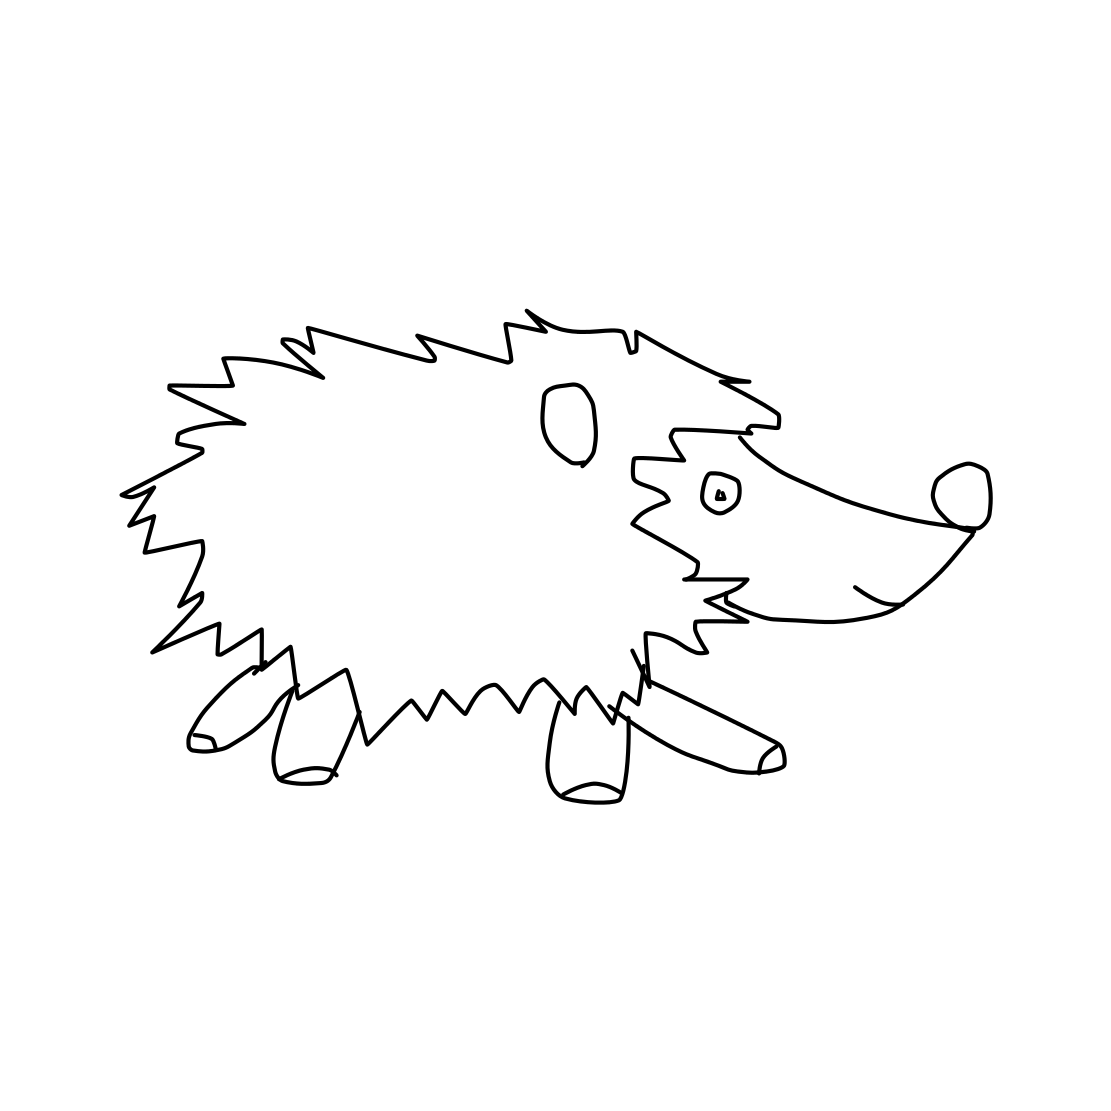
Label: hedgehog